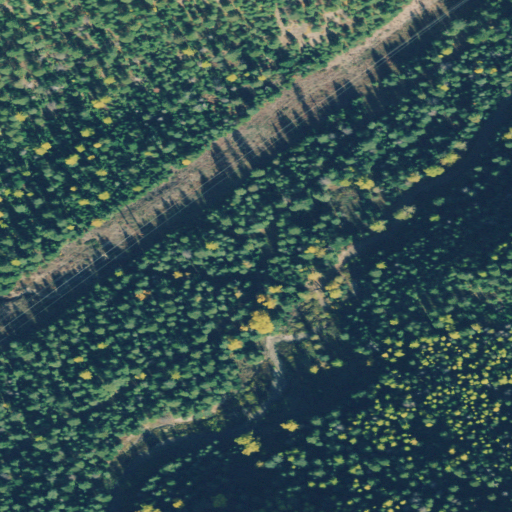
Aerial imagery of valley in Montana named Jackson Gulch containing evergreen forest, shrub, herbaceous wetlands, and woody wetlands